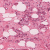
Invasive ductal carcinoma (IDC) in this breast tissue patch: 1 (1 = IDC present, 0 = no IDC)